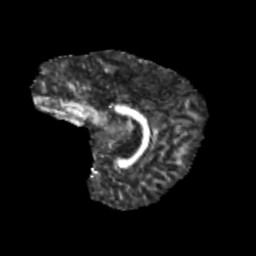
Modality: FA
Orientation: sagittal
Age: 12
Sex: male
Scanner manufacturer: siemens
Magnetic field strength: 3 T
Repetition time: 3.8 s
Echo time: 0.07 s